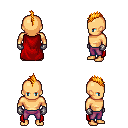
a pixel art fantasy rpg character, male body template, human, tanned skin, red cape, magenta pants, light blonde mohawk hairstyle, metal gloves, four views (front, back, left, right), 2x2 character sprite sheet, small pixel art, hard edges, no anti-aliasing